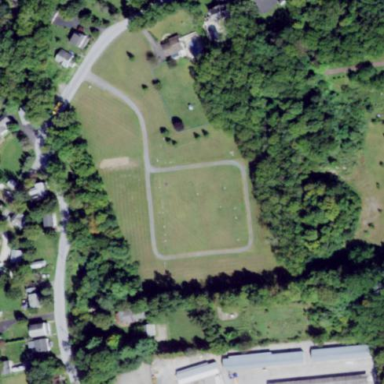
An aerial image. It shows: Cemetery.